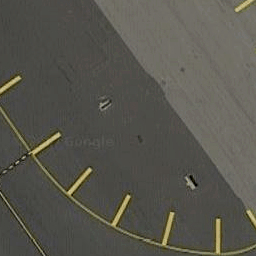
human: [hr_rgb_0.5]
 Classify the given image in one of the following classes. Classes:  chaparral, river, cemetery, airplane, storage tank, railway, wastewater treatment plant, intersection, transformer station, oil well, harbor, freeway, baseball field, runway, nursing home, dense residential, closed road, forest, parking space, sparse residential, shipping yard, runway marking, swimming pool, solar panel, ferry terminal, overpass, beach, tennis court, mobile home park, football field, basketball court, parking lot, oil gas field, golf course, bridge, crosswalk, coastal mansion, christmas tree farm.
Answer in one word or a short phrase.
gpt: runway marking